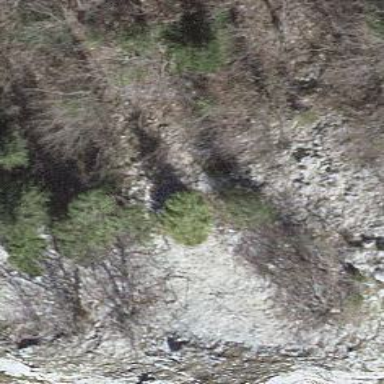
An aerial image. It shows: Cliff in nature.